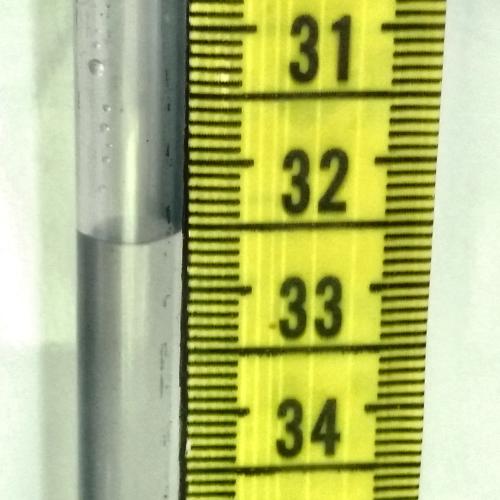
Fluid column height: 32.6 cm